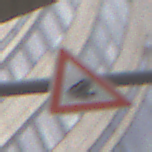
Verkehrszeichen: AmphibienwanderungLinks
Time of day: Midday
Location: Outdoor (Urban)
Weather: Overcast
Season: NotSpecified
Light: Natural